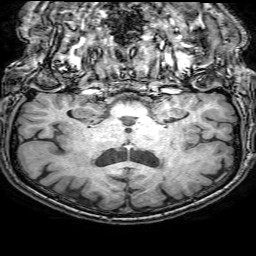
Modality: T1w
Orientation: sagittal
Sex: male
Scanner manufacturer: philips
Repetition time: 0.0083 s
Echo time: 0.00385 s